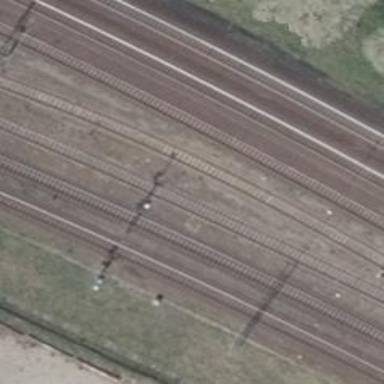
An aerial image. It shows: Railway track with electrified contact lines. This is siding track.